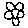
Label: flower